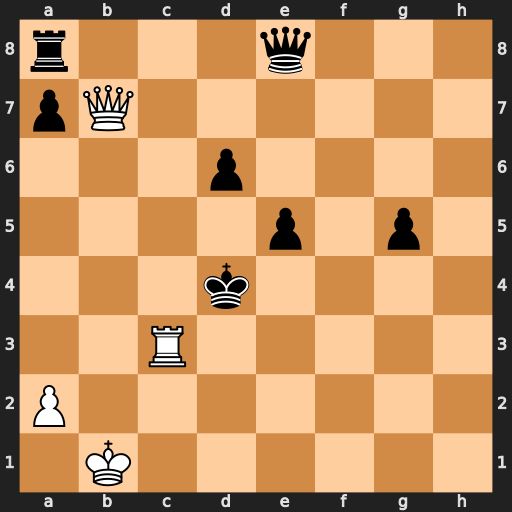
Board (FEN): r3q3/pQ6/3p4/4p1p1/3k4/2R5/P7/1K6
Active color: w
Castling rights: -
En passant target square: -
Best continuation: Qb4+ Kd5 Qc4#